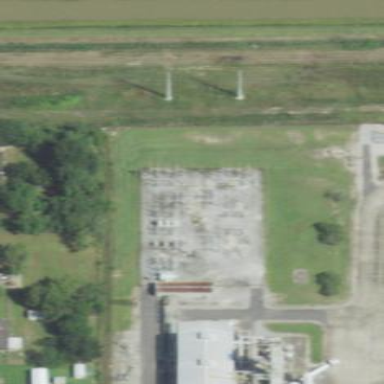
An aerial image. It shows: Industrial substation.